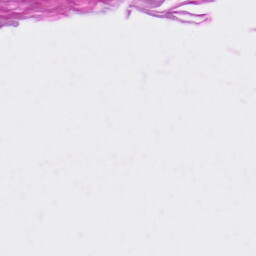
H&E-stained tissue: Skin